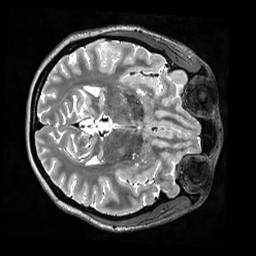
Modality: T2w
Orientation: axial
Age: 33
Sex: female
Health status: ill
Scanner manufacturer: siemens
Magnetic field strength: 3 T
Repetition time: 3.2 s
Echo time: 0.564 s